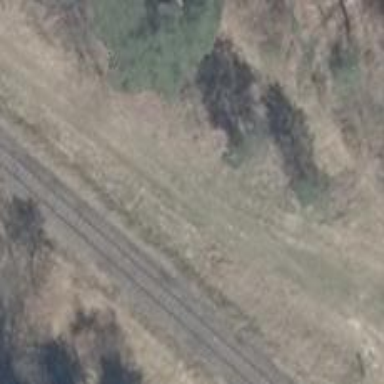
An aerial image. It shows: Dirt track with grade 4 track type.